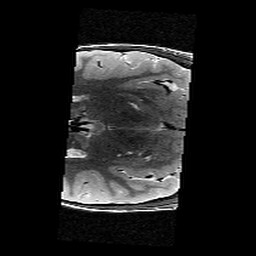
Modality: T2w
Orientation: axial
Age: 11
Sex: female
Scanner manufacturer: siemens
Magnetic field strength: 3 T
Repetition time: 9.23 s
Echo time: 0.067 s